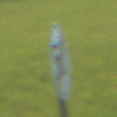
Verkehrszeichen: EndeGeschwindigkeit50
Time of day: SunriseSunset
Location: Outdoor (Nature)
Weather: PartlyCloudy
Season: NotSpecified
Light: Natural